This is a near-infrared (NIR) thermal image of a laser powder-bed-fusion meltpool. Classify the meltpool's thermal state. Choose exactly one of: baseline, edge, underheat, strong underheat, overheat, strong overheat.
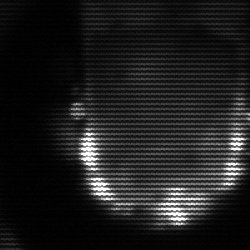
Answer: baseline